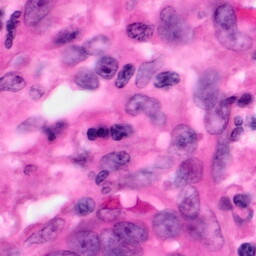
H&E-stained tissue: Pancreatic